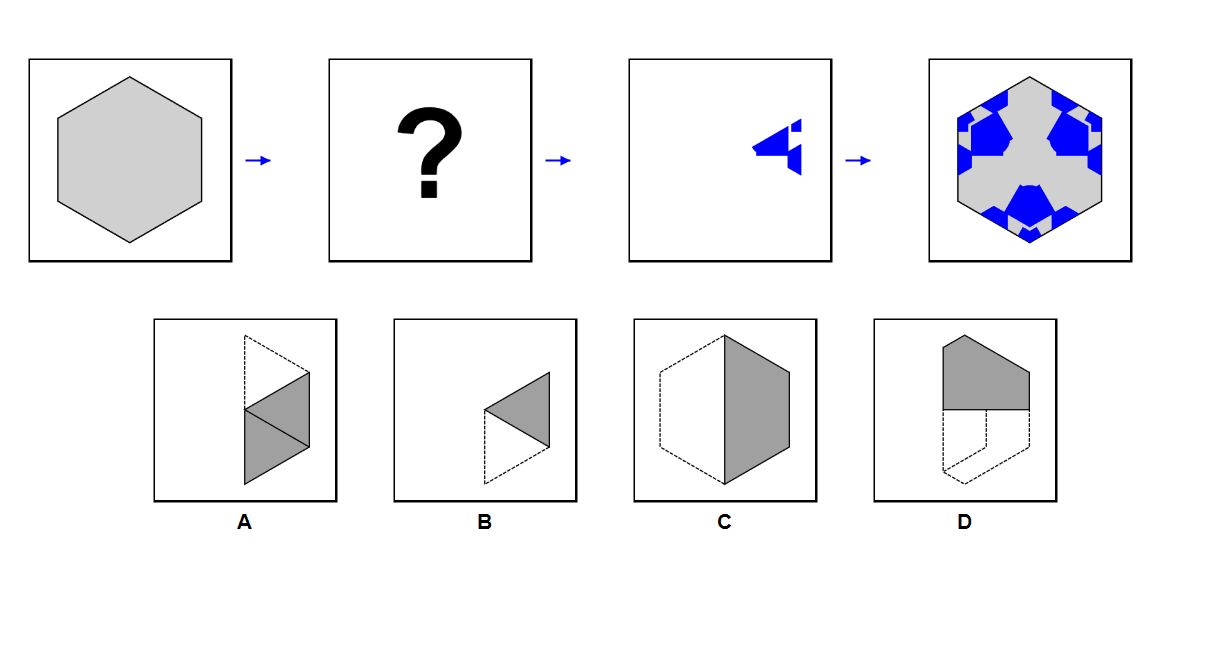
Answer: D